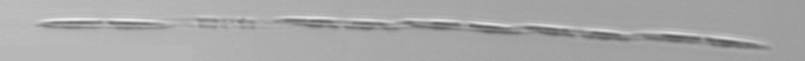
Label: Pseudo-nitzschia